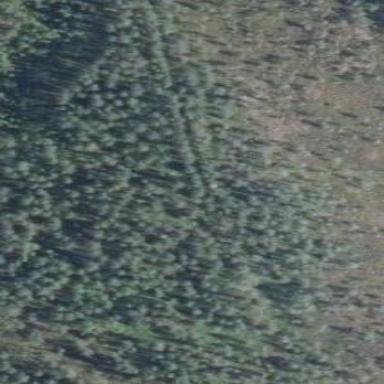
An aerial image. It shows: Woodland consisting mainly of needle-leaved trees.